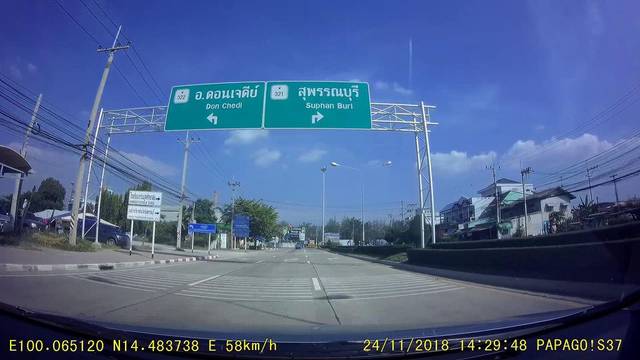
Region: Thailand
Coordinates: 14.484, 100.066